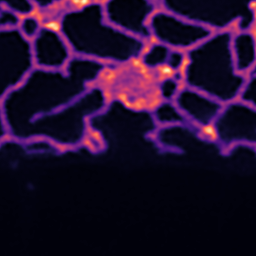
Label: Super-resolution ER image